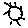
Label: sun